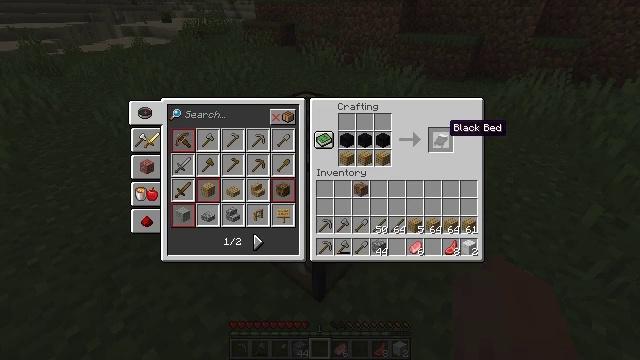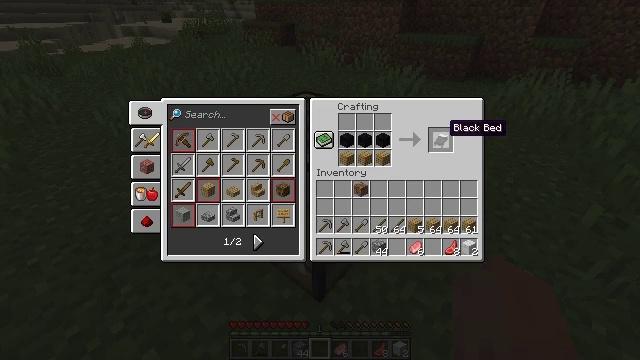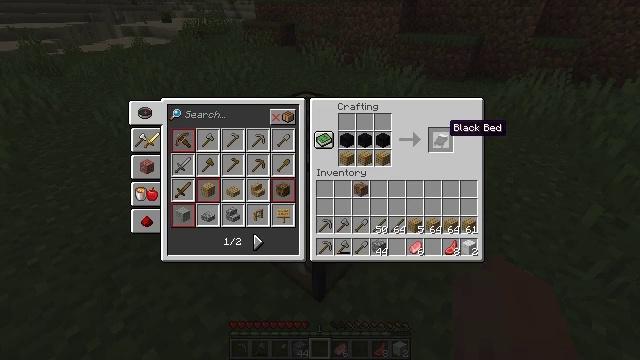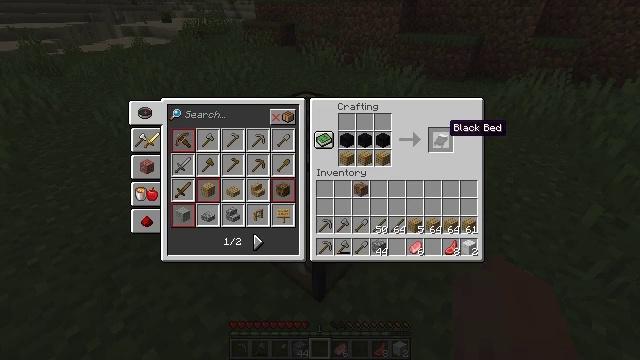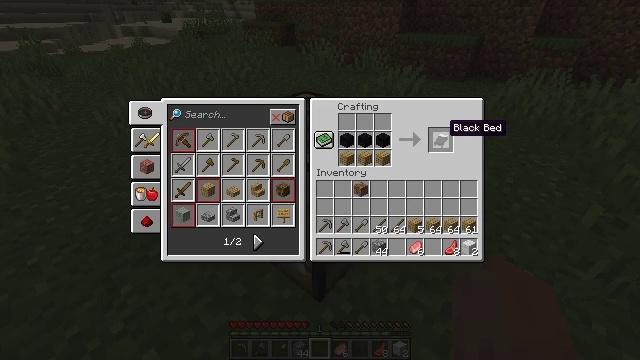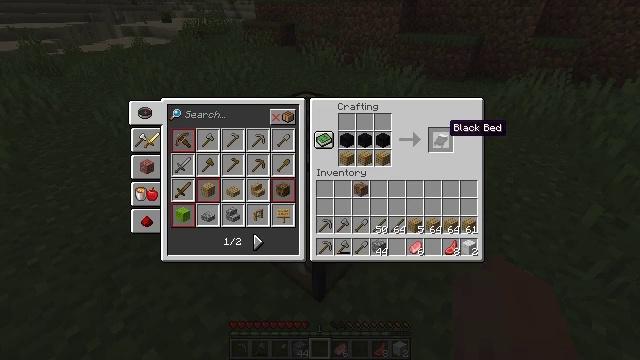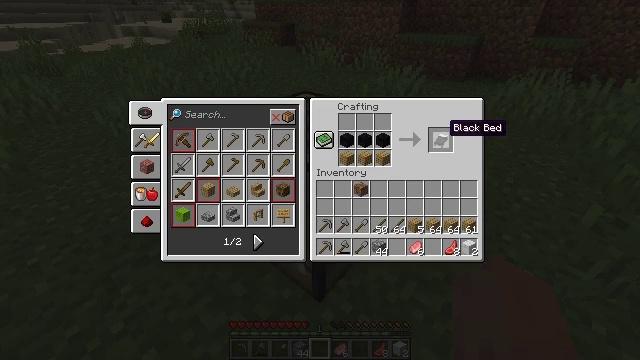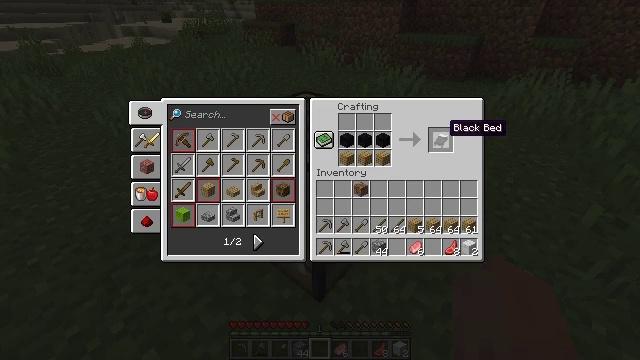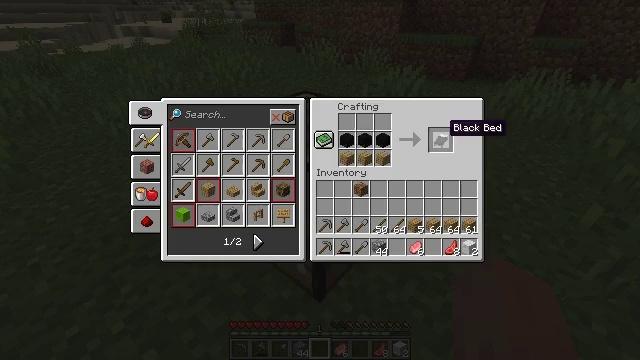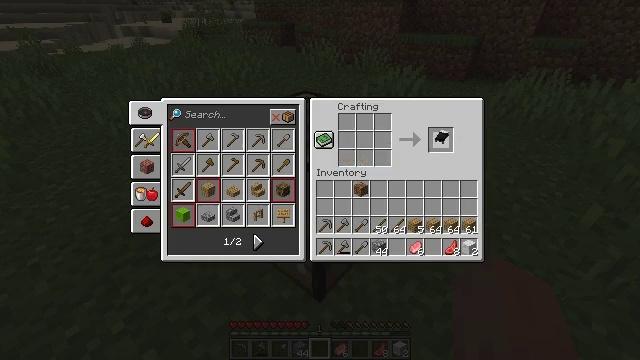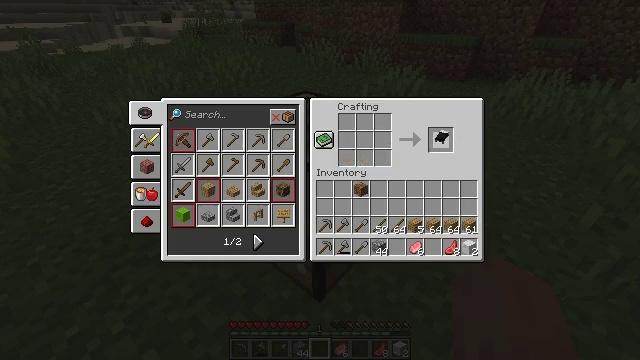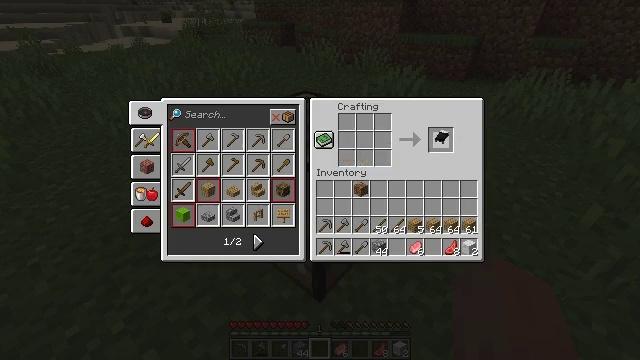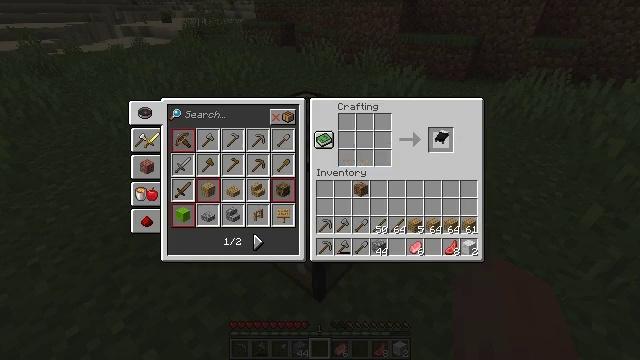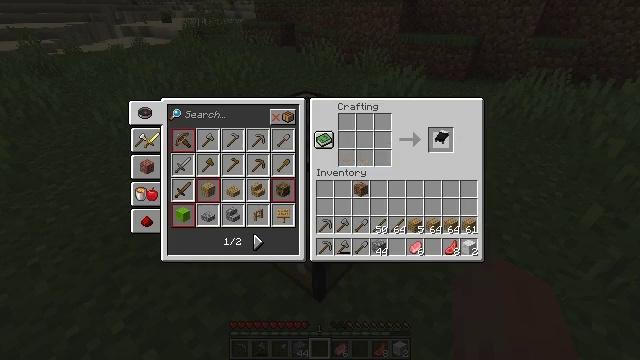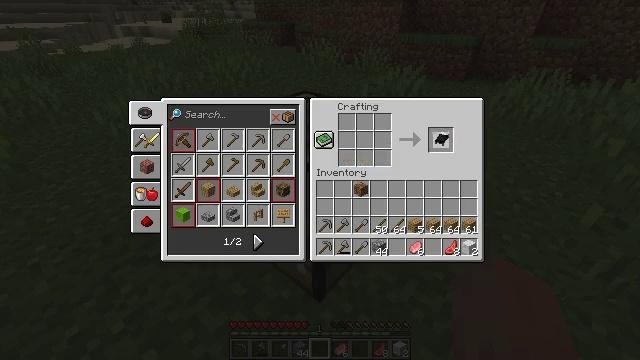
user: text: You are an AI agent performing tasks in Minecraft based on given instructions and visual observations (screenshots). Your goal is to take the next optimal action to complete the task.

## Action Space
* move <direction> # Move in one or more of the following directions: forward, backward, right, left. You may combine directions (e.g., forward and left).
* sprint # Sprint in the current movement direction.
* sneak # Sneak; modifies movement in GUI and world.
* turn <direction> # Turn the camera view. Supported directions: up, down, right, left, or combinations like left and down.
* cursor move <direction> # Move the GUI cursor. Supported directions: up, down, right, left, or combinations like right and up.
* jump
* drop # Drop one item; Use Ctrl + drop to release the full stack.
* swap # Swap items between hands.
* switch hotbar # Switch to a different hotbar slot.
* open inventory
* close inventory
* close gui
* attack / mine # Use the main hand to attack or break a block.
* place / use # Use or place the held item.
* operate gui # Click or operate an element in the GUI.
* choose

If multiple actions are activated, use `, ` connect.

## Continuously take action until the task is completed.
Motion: motion action
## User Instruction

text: Create a black bed using wooden planks and black wool.
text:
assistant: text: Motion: no_op
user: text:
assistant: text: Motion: sneak
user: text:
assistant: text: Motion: sneak
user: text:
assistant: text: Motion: sneak
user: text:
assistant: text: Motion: sneak
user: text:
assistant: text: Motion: sneak
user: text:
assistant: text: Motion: sneak
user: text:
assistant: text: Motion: sneak
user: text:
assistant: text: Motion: no_op
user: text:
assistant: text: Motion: no_op
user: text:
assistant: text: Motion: operate gui
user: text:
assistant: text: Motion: operate gui
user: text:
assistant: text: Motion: operate gui
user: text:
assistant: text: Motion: no_op
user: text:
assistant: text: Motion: no_op
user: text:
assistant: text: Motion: no_op
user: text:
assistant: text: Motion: no_op